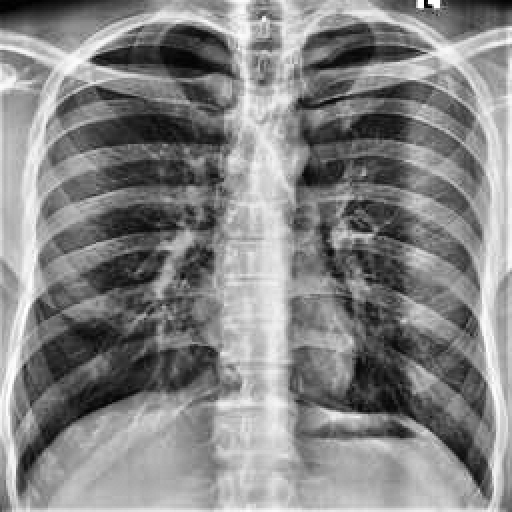
Finding: NORMAL